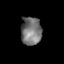
Tissue: skin
Cell type: T cells
Senescence score: 0.769
Nuclear area (px): 570
Mean DAPI intensity: 116.433